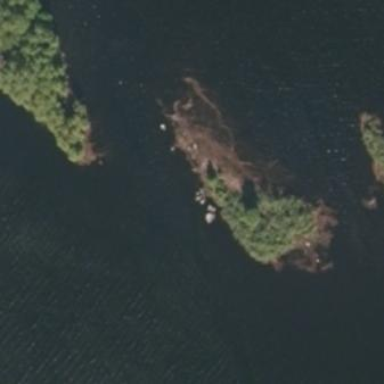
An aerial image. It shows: Islet.